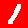
Digit: 1